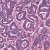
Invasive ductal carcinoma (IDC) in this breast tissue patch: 1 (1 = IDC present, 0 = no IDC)